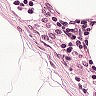
Metastatic tissue present: no